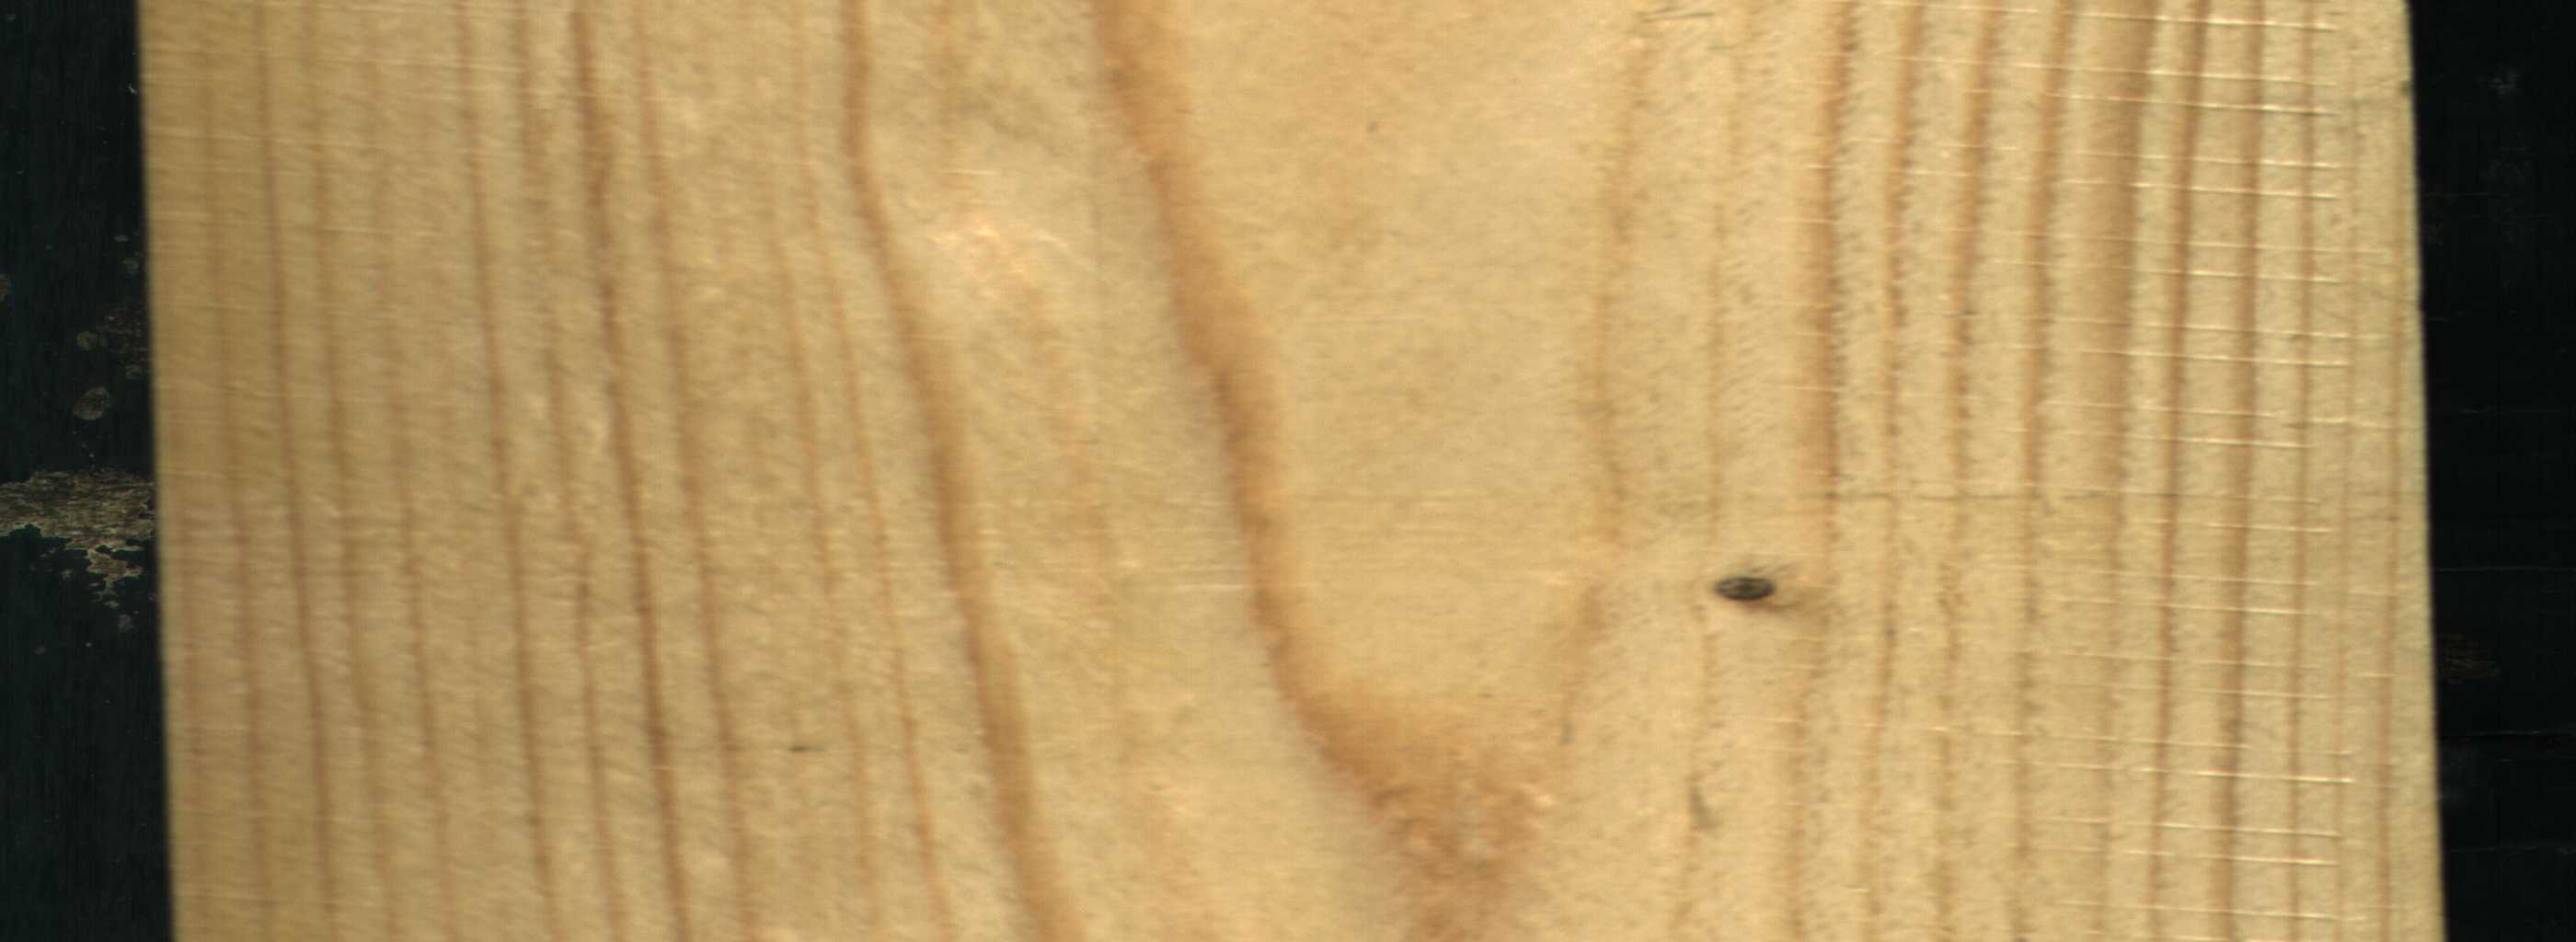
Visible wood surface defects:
Live_Knot